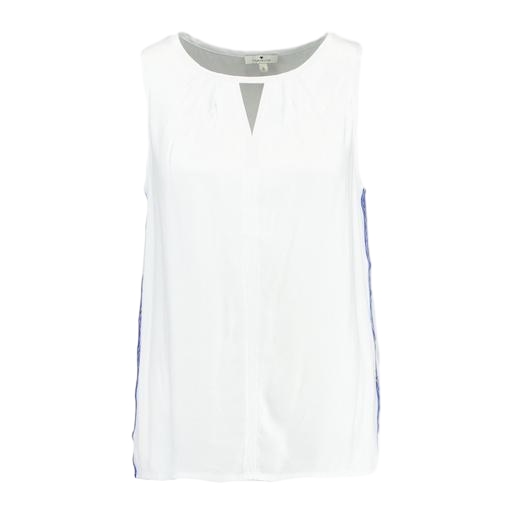
white sleeveless keyhole top, white split neck tank, white sleeveless pleat back top, white background